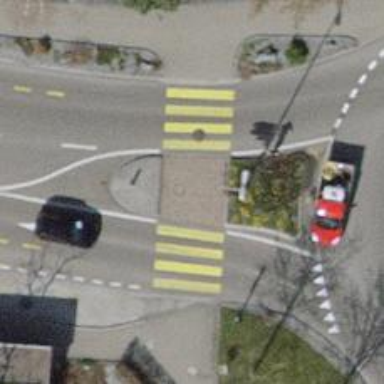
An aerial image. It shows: Traffic calming island.